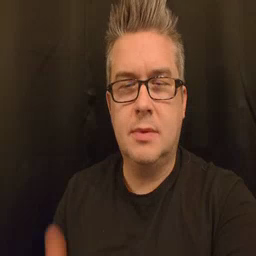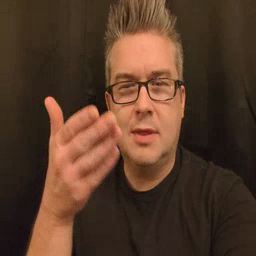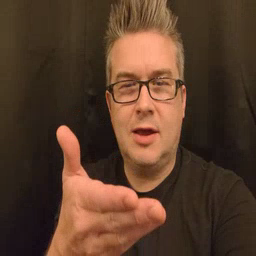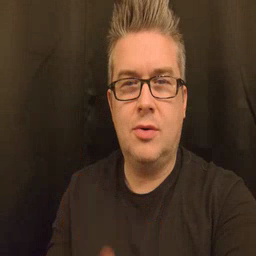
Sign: there